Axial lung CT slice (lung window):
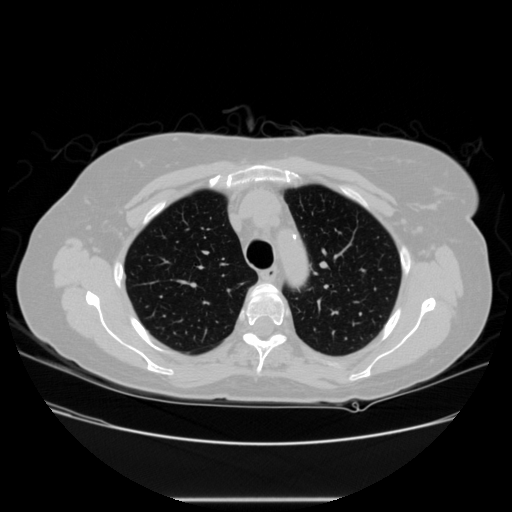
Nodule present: no